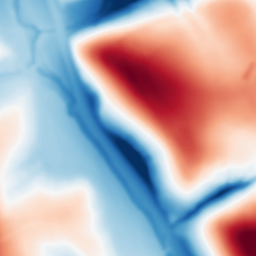
Category: multiscale
Decomposition family: dog
Decomposition parameters: sigma_low: 2
sigma_high: 50
Upsampling method: cubic_mitchell
Upsampling parameters: scale: 2
Upsampling scale: 2